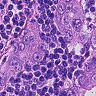
Metastatic tissue present: yes